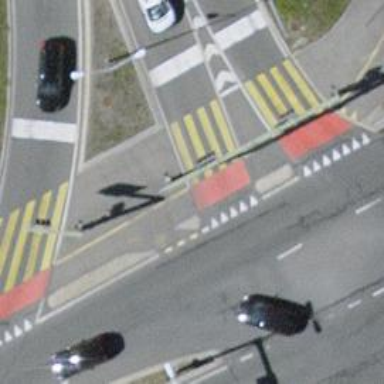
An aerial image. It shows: Cycleway with surface crossing.